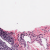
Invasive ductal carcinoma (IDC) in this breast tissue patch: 0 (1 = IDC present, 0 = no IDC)